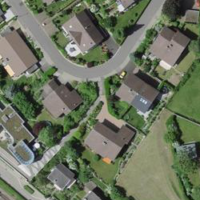
EUNIS habitat code: 54
Species observed at this site:
Vicia sepium
Corvus corone
Lophophanes cristatus
Sturnus vulgaris
Sylvia borin
Lysimachia punctata
Dendrocopos major
Chloris chloris
Streptopelia decaocto
Passer domesticus
Fringilla coelebs
Spinus spinus
Carduelis carduelis
Columba palumbus
Passer montanus
Turdus merula
Poecile palustris
Phalacrocorax carbo
Mercurialis perennis
Parus major
Milvus milvus
Pica pica
Phoenicurus ochruros
Sitta europaea
Garrulus glandarius